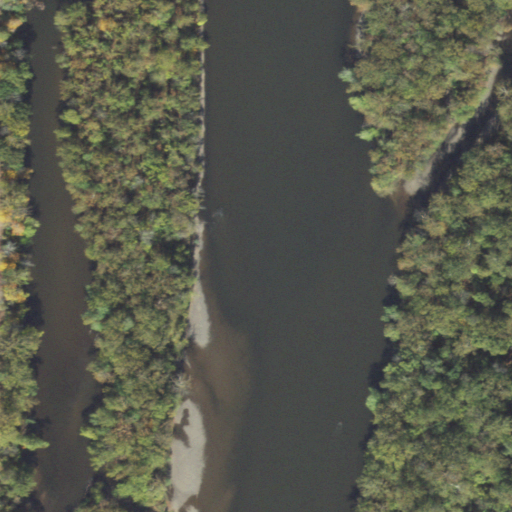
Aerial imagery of island in New Jersey named Walls Island containing open water, deciduous forest, woody wetlands, herbaceous wetlands, open development, and grassland